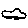
Label: car